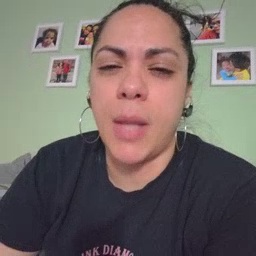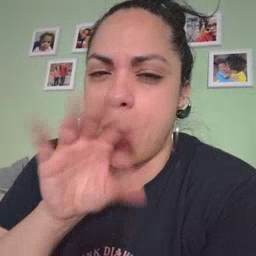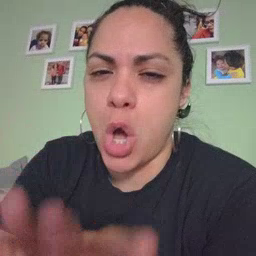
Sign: blow